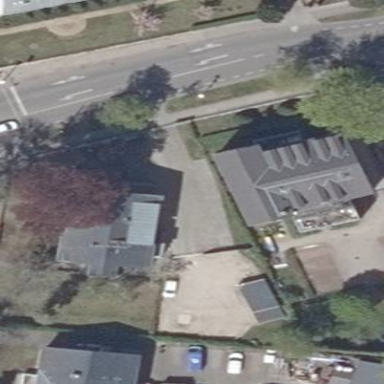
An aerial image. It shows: House with gabled roof made of black roof tiles. The building itself is in antique white and beige colors.